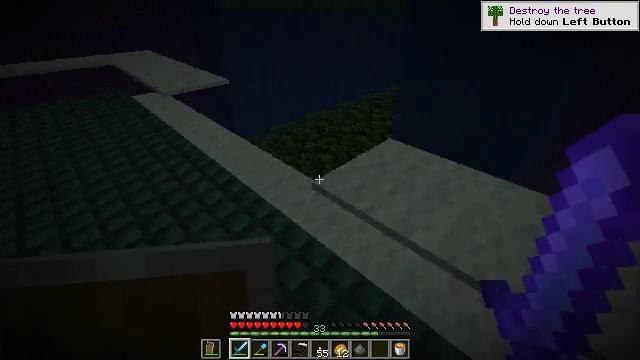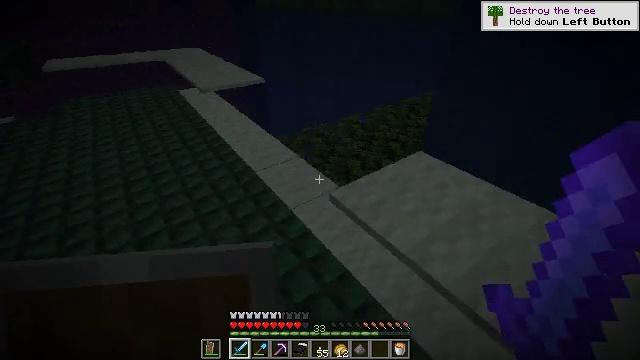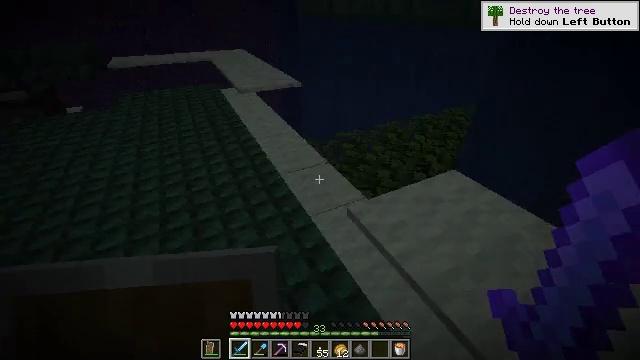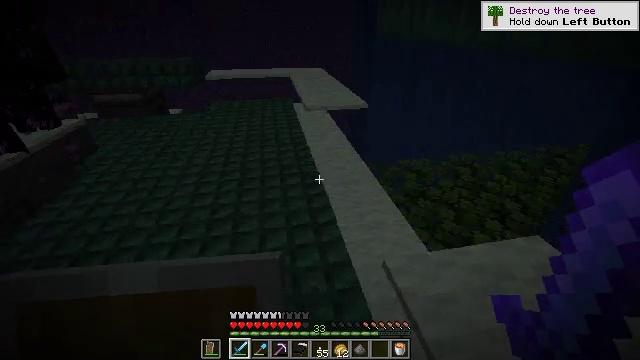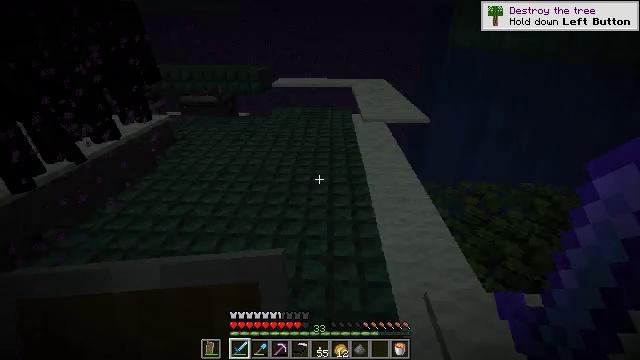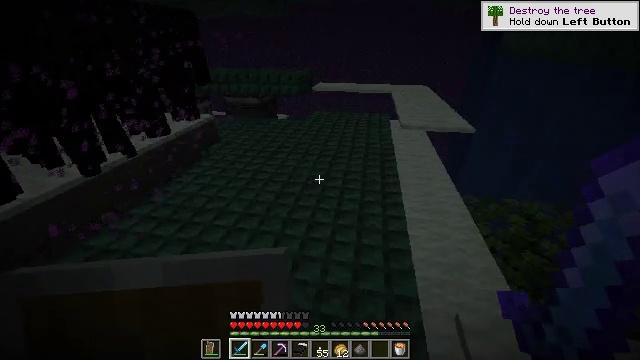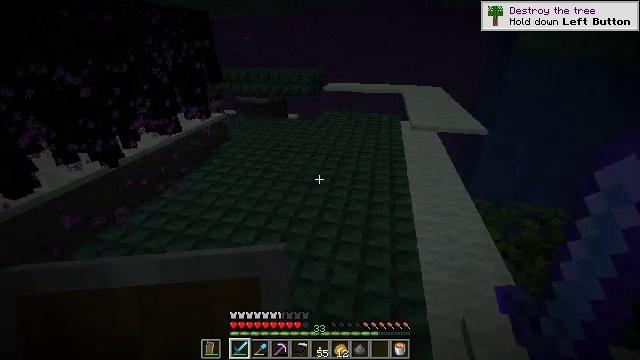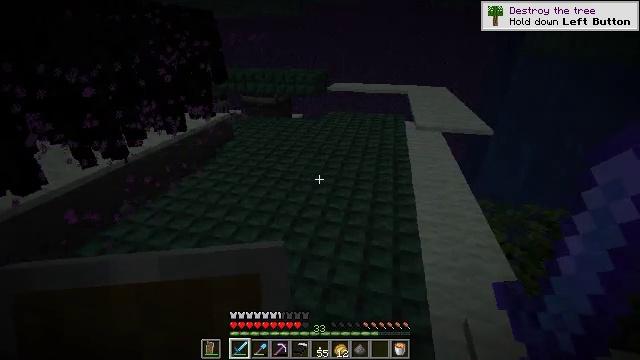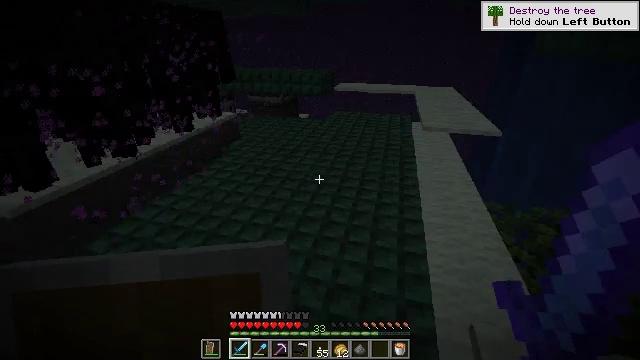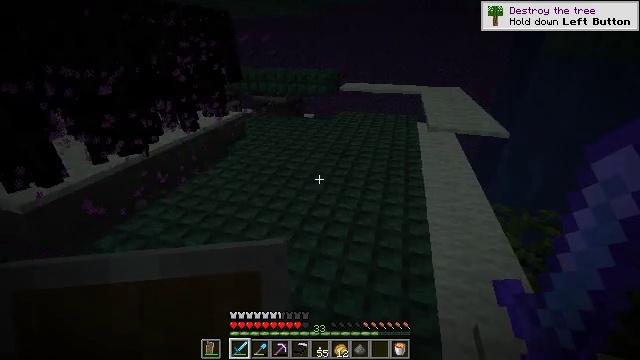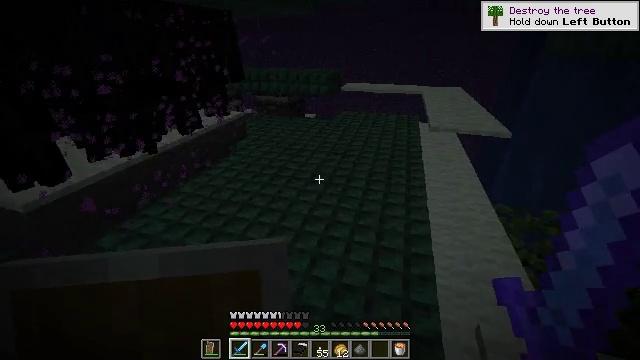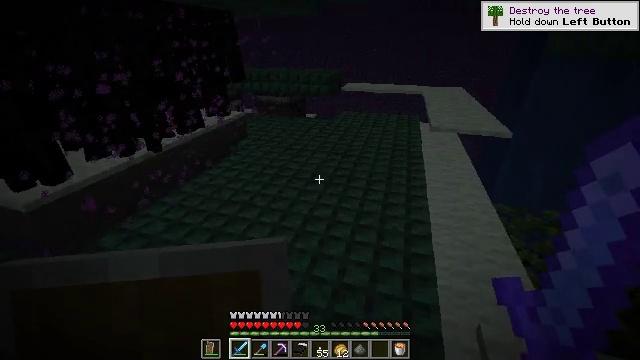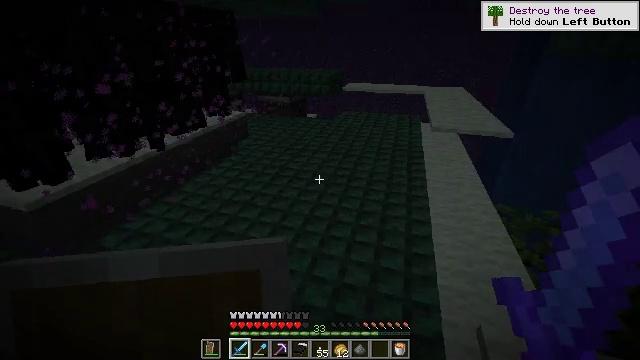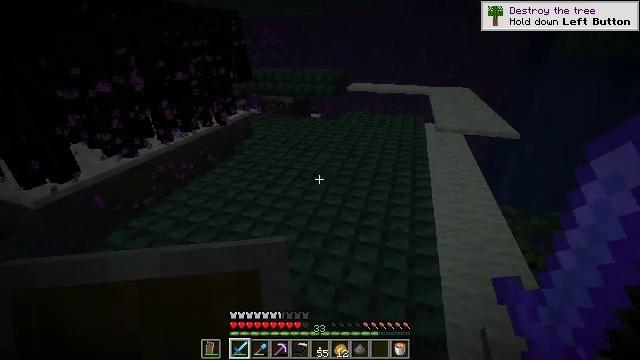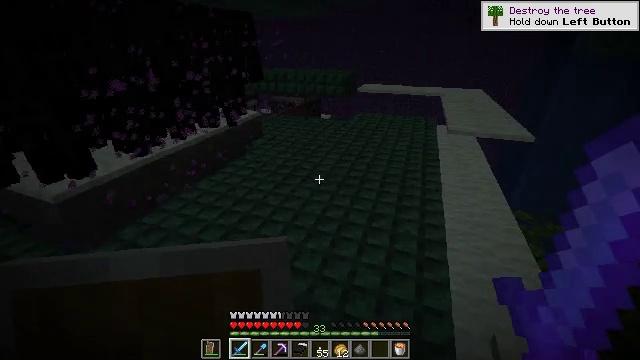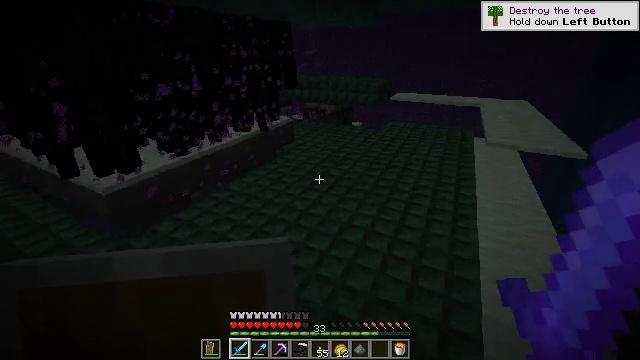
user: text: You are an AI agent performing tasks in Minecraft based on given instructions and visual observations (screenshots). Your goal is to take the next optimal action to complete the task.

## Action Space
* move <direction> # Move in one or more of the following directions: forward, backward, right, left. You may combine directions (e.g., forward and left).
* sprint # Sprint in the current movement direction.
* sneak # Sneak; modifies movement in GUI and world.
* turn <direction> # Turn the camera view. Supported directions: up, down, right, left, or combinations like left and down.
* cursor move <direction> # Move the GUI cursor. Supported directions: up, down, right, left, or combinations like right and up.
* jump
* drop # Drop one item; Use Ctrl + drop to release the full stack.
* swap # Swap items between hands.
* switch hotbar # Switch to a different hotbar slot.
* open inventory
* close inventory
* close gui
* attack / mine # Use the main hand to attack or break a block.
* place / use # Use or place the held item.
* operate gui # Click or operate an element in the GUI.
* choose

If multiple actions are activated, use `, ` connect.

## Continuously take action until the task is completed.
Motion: motion action
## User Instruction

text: Combat the enderman.
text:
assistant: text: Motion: move forward and move right, turn left
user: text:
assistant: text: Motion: move forward, turn left
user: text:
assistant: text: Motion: turn left and up
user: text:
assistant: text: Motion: turn left and up
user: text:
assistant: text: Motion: turn left
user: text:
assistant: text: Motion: turn left
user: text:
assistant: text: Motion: turn left
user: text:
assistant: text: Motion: turn left
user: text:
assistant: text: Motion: turn left
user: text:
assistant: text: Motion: no_op
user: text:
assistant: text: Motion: no_op
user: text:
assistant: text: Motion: no_op
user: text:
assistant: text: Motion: no_op
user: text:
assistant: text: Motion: turn left
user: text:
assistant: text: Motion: turn left and up
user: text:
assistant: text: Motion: move forward, turn left and up
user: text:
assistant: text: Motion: move forward and move right, turn left
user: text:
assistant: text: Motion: move forward and move right, turn left and up
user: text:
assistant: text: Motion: move forward and move right, turn left and up
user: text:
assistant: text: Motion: move forward and move right, turn left and up
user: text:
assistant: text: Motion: move forward and move right
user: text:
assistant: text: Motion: move forward and move right, turn up
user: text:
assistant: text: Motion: move forward and move right, turn left and up
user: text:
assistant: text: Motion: move forward and move right, turn left and up
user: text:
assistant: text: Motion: move forward and move right
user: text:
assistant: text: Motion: move forward and move right
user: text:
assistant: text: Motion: move forward and move right
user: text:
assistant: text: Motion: move forward and move right
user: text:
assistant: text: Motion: move forward and move right
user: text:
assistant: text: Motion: move forward and move right, turn down